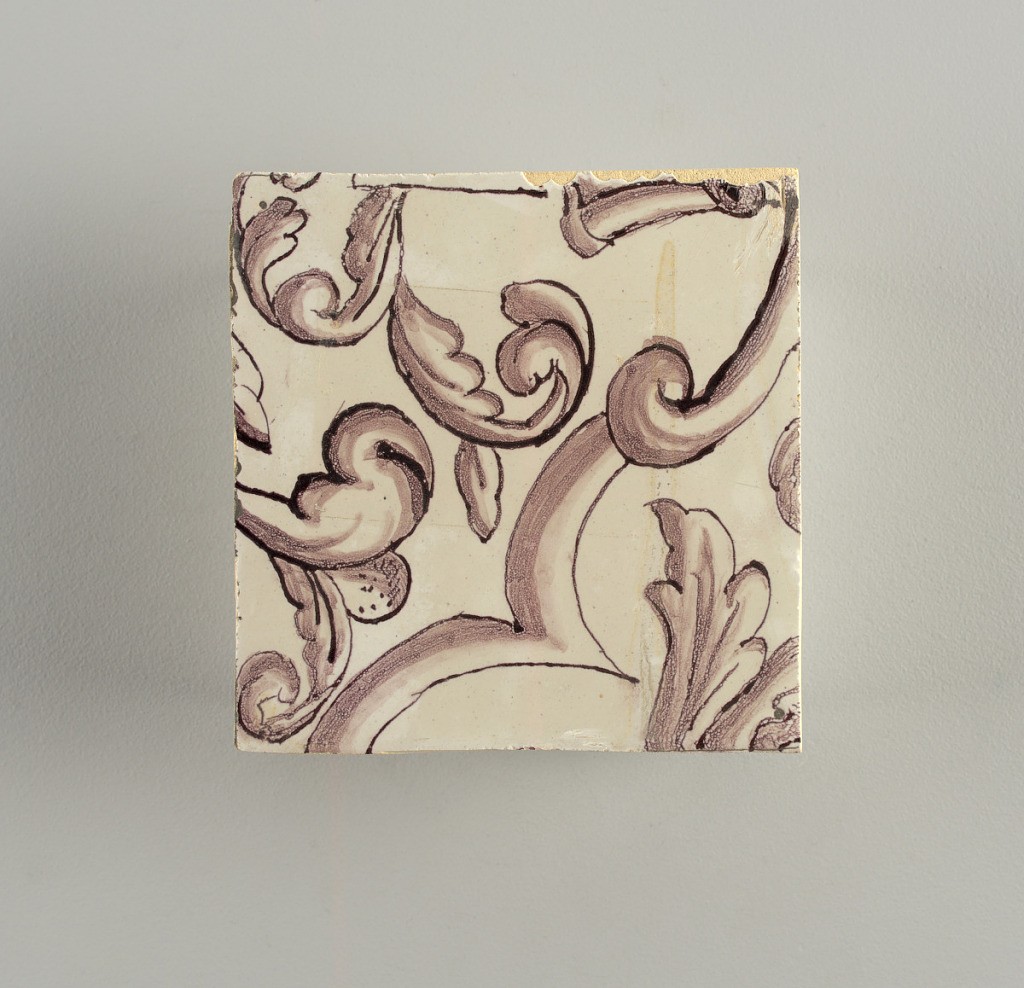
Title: Tile wall facing
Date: ca. 1725
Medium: Tin-glazed earthenware, underglaze
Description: Horizontal rectangle.  Thirty tiles wide and twenty-three tiles high with opening for fireplace eleven tiles wide and ten high.  Foliage arabesques disposed about three vertical axes from which are emphazised by urns at center and right, and at left by the figure of a standing woman carrying an infant on her arm and accompanied by two children.